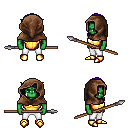
a pixel art fantasy rpg character, male body template, orc, green skin, gold chest armor, white pants, blue long hairstyle, cloth hood, gold boots, spear, four views (front, back, left, right), 2x2 character sprite sheet, small pixel art, hard edges, no anti-aliasing